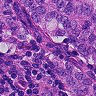
Metastatic tissue present: yes